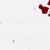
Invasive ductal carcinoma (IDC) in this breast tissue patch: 0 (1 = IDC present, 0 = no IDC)